Question: I use,
'''
google.load('visualization', '1', {'packages': ['columnchart']});
//google.setOnLoadCallback(drawChart);
function drawChart(response) {
alert(response.customerlist);
var data = new google.visualization.DataTable();
data.addColumn('string', 'dbZipcode');
data.addColumn('string', 'countusers');
data.addRows(response.customerlist.length);
for (var i = 0; i < response.customerlist.length; i++) {
data.setValue(i, 0, response.customerlist[i].dbZipcode);
data.setValue(i, 1, response.customerlist[i].countusers);
}
var container = document.getElementById('spnChart');
container.innerHTML = "";
var chart = new google.visualization.ColumnChart(container);
chart.draw(data, {width: 800, height: 300, is3D: true, title: 'Page Views',
legend:'none', titleX:'ZipCode', titleY:'Total Users'});
}
'''
But my chart doesn't contain the drawn graph. Any suggestion.

and my json data,
'''
{
"customerlist": [
{ "dbZipcode": "21313213", "countusers": "1" },
{ "dbZipcode": "<PHONE>", "countusers": "1" },
{ "dbZipcode": "23324324", "countusers": "1" },
{ "dbZipcode": "<PHONE>", "countusers": "1" },
{ "dbZipcode": "<PHONE>", "countusers": "1" },
{ "dbZipcode": "324324324", "countusers": "1" },
{ "dbZipcode": "324324324324", "countusers": "1" },
{ "dbZipcode": "<PHONE>", "countusers": "1" },
{ "dbZipcode": "<PHONE>", "countusers": "1" },
{ "dbZipcode": "342424324", "countusers": "1" },
{ "dbZipcode": "<PHONE>", "countusers": "1" },
{ "dbZipcode": "435345", "countusers": "1" },
{ "dbZipcode": "627028", "countusers": "1" },
{ "dbZipcode": "641030", "countusers": "2" },
{ "dbZipcode": "642582", "countusers": "1" }
]
}
'''
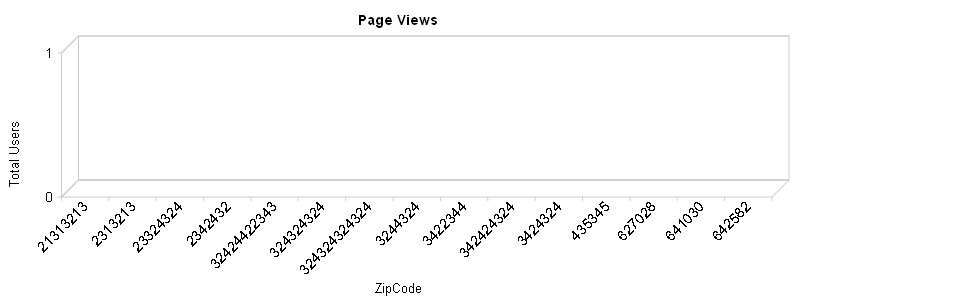
Answer: Just change,
'''
data.addColumn('number', 'countusers');
data.addRows(response.customerlist.length);
for (var i = 0; i < response.customerlist.length; i++) {
data.setValue(i, 0, response.customerlist[i].dbZipcode);
data.setValue(i, 1, response.customerlist[i].countusers-0);
}
'''